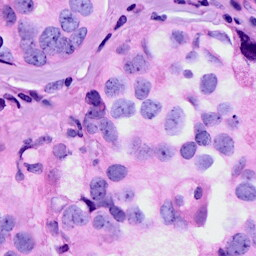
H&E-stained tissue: Breast